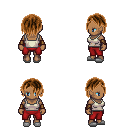
a pixel art fantasy rpg character, female body template, human, dark skin, white pirate shirt, red pants, brown bangs hairstyle, cloth bracers, white slippers, four views (front, back, left, right), 2x2 character sprite sheet, small pixel art, hard edges, no anti-aliasing